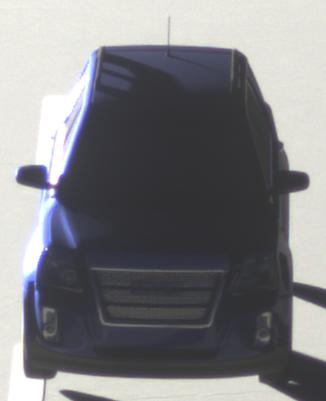
Make: GMC
Model: Terrain
Detailed model: Gen. 1
Model produced from: 2009
Model produced until: 2017
Doors: 5
Color: blue
Road condition: dry road
Daytime: sunrise or sunset
Contrast: high contrast